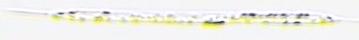
Label: Rhizosolenia